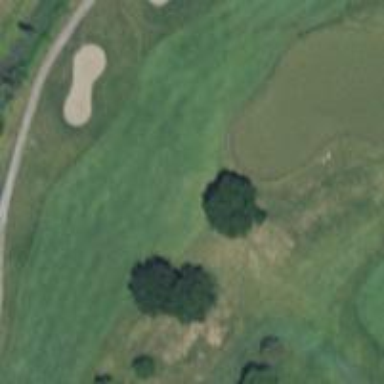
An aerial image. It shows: View of golf hole.